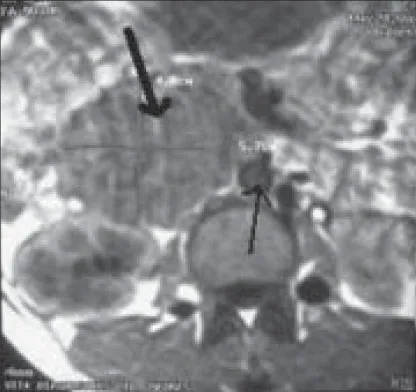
Magnetic resonance imaging of the tumor. Thick arrow - The tumor and the thin arrow - Aorta.
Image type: radiology (mri)